Interaction volume radius: 5 \u00c5
Interaction volume height: 10 \u00c5
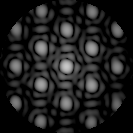
Disorder parameter: 0.1568